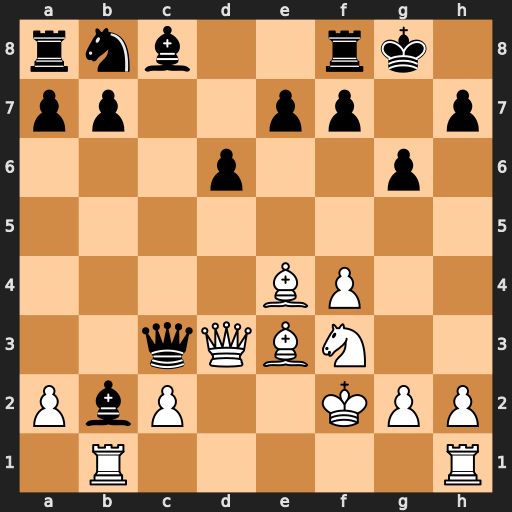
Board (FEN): rnb2rk1/pp2pp1p/3p2p1/8/4BP2/2qQBN2/PbP2KPP/1R5R
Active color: w
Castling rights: -
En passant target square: -
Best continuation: Qb5 Ba3 Rb3 Qc7 Rxa3